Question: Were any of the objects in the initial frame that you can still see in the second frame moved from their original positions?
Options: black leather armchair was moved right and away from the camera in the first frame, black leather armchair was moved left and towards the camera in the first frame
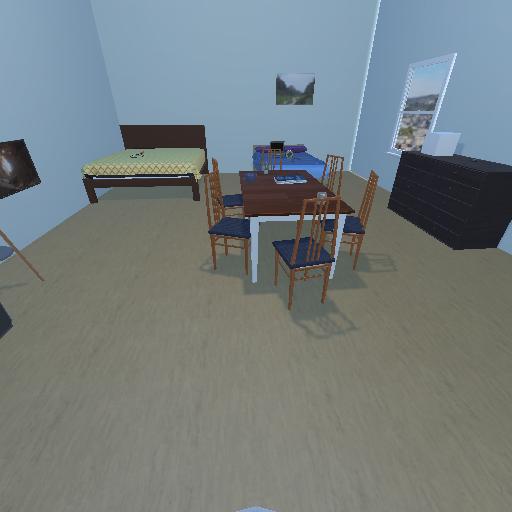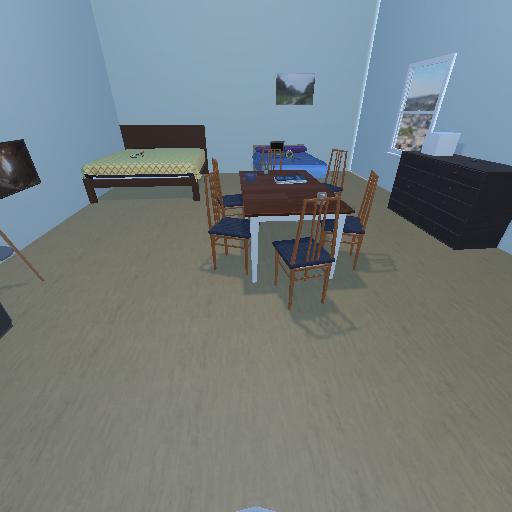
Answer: black leather armchair was moved right and away from the camera in the first frame